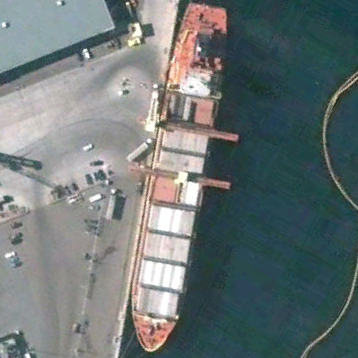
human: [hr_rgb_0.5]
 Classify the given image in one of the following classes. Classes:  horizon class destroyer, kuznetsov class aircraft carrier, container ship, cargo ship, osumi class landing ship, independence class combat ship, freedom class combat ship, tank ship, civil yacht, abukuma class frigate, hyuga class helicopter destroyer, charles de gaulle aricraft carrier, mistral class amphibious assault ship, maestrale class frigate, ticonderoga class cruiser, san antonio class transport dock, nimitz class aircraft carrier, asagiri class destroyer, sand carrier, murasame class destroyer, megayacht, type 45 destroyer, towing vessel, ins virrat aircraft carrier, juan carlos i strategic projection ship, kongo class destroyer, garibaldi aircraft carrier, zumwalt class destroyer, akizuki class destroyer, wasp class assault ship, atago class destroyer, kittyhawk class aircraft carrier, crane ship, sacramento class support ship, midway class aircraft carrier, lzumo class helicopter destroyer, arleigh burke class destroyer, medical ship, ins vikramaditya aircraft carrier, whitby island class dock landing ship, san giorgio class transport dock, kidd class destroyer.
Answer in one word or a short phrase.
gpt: Container ship